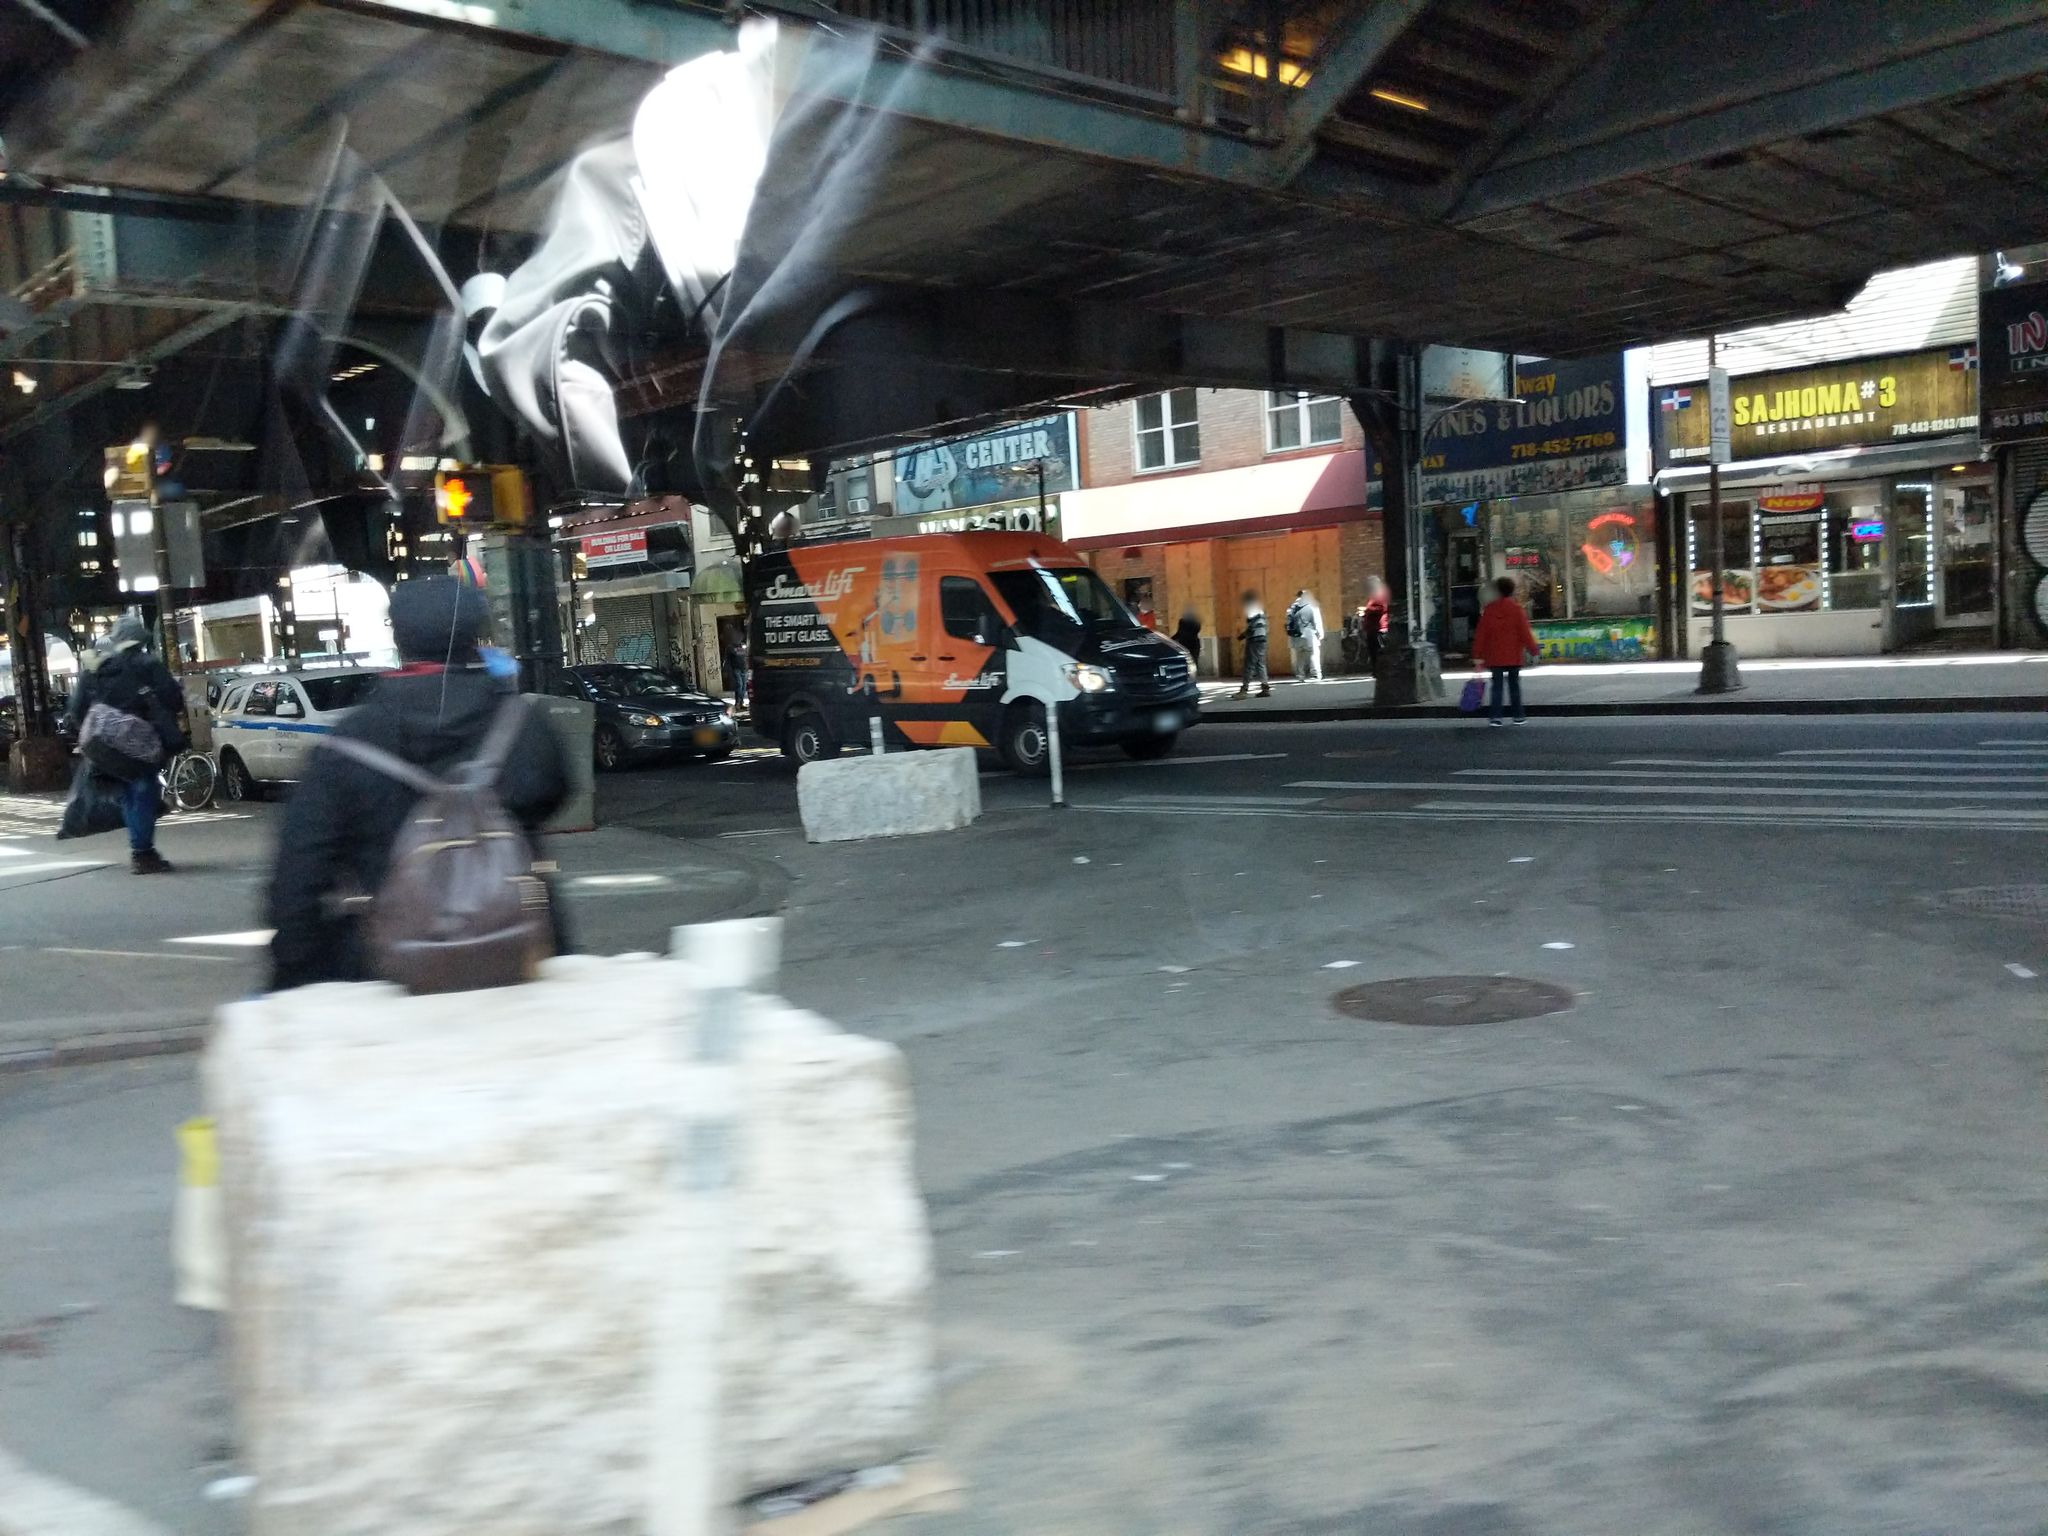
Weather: clear
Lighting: day
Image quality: slightly poor
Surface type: walking surface
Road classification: primary
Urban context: urban centre
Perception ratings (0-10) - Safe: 0.13, Lively: 4.42, Beautiful: 7.99, Boring: 1.96, Depressing: 4.47, Wealthy: 6.9